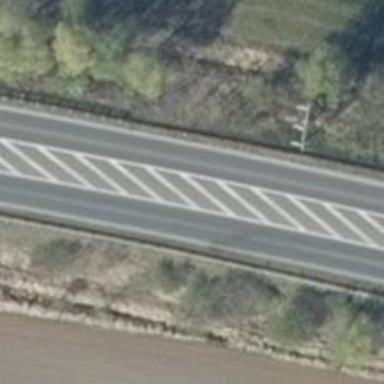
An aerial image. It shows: Asphalt primary highway designated as motorroad.